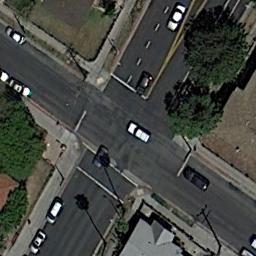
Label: intersection